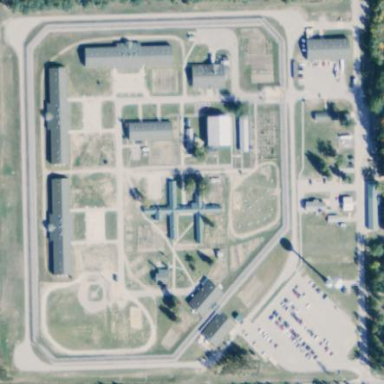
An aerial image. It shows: Prison.